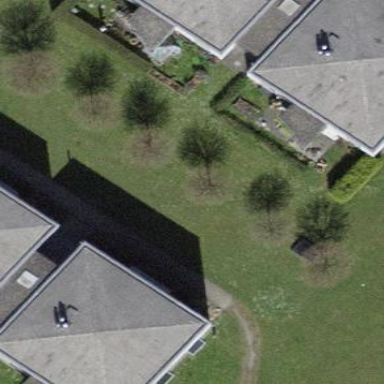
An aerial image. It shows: View of apartment building.